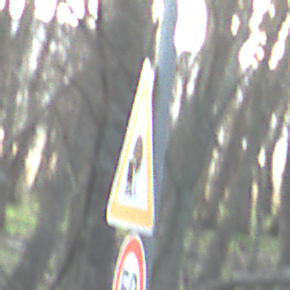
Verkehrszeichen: UnzureichendesLichtraumprofil
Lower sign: Geschwindigkeit50
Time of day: SunriseSunset
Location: Outdoor (Nature)
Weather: Clear
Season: Winter
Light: Natural